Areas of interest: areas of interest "Park and greenspace"
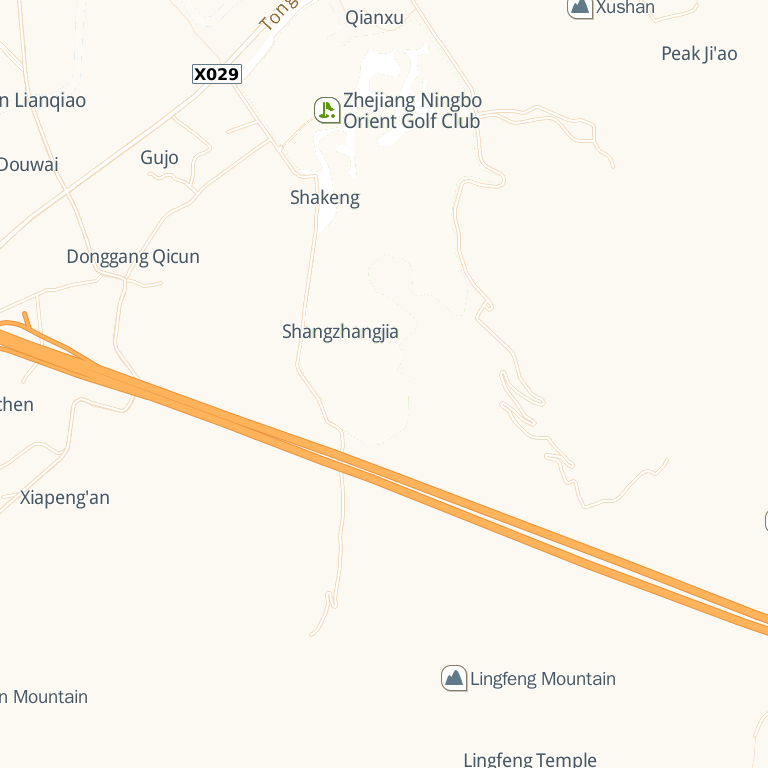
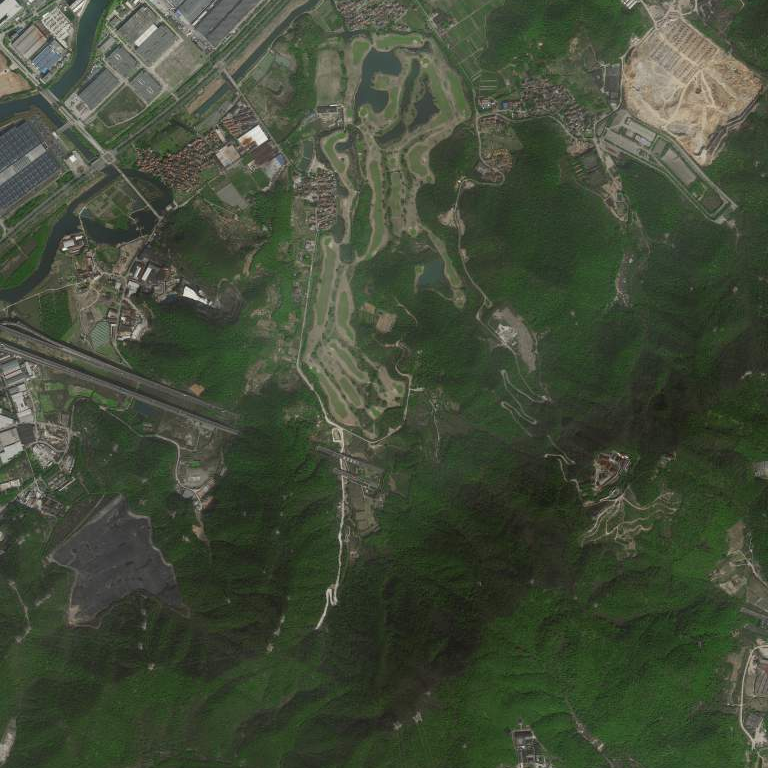